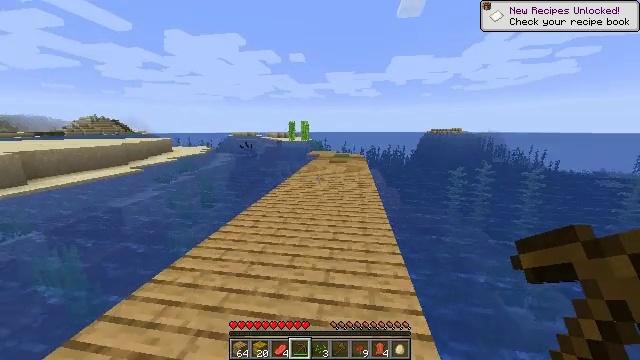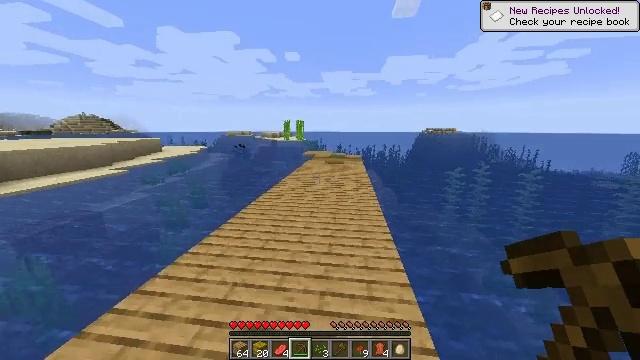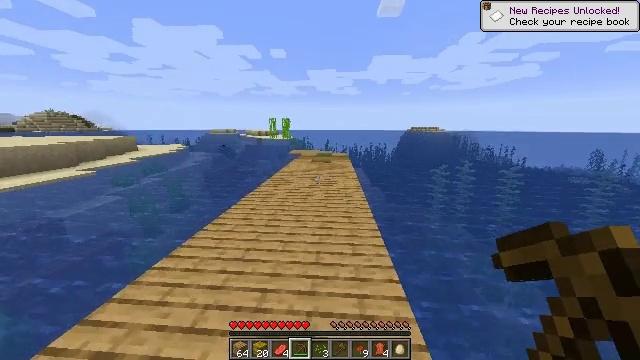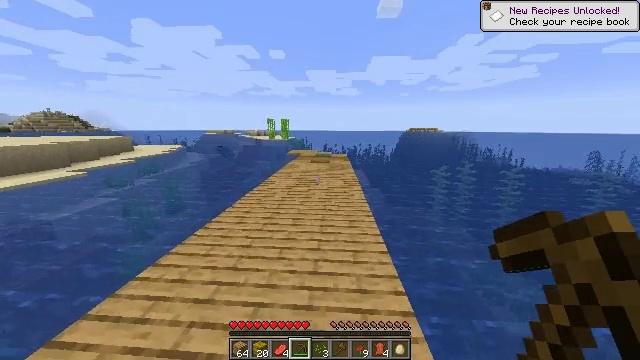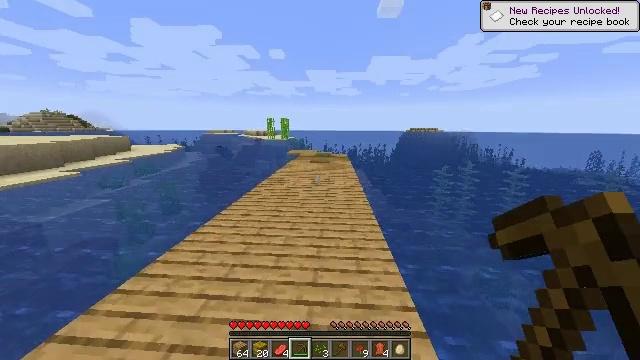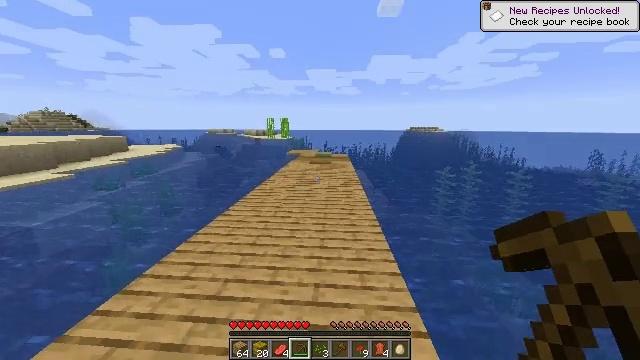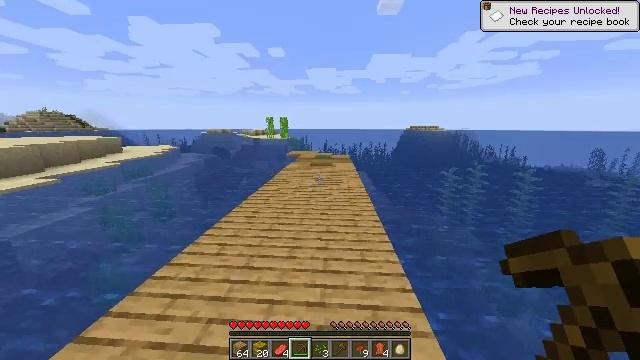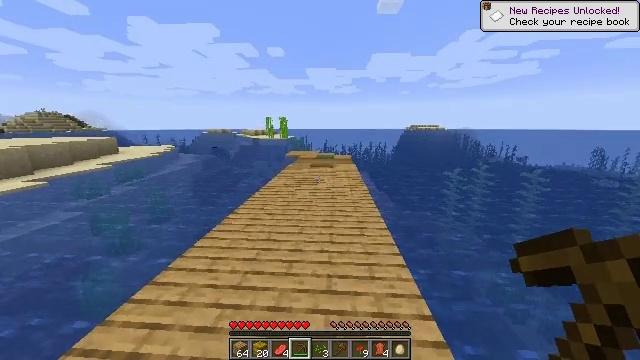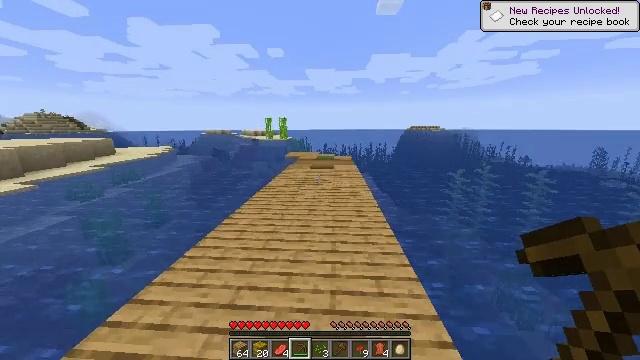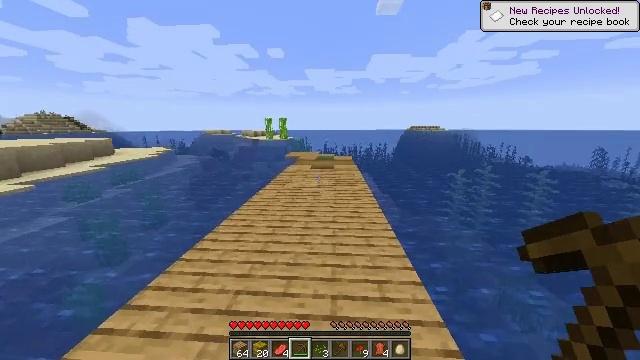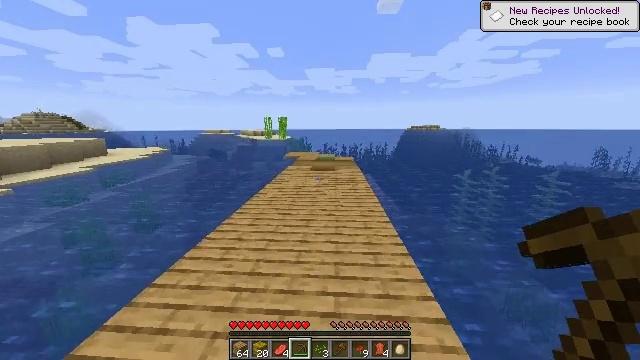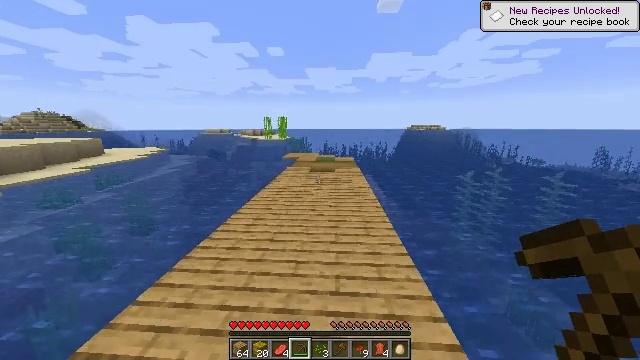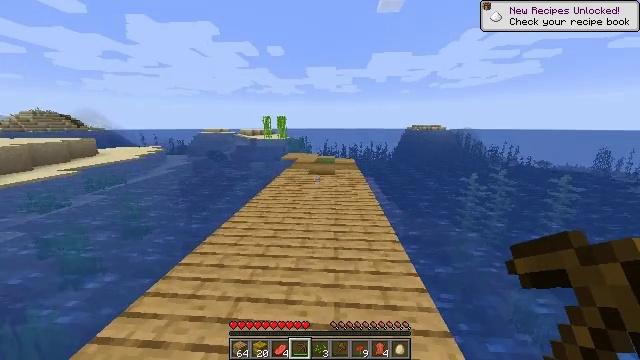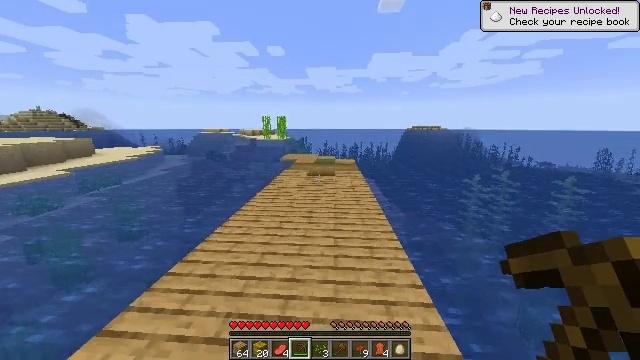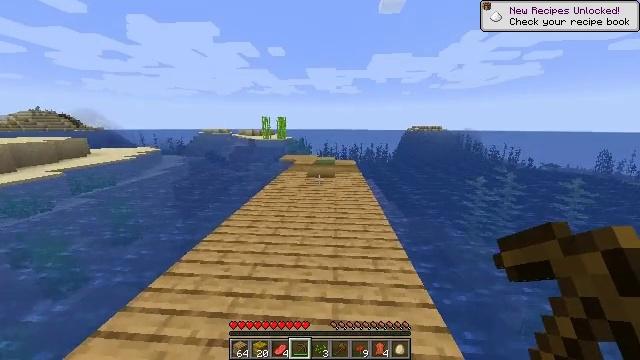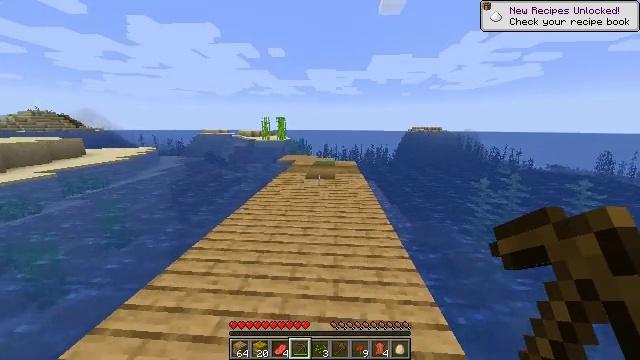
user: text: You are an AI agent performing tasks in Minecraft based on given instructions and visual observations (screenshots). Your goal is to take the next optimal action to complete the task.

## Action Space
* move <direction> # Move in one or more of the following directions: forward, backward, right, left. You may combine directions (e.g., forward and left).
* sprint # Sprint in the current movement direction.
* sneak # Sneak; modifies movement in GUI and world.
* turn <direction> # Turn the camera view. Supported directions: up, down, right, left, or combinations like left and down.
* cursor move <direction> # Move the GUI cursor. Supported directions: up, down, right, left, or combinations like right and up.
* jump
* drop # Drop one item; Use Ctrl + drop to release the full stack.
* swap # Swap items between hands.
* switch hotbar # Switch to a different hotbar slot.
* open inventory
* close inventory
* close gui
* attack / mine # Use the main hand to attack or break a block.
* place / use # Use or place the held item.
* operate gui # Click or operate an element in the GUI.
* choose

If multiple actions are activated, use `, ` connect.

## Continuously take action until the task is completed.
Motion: motion action
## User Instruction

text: Attack the underwater area to get tall seagrass.
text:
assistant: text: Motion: move forward, sprint, turn right
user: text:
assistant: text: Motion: move forward, sprint, turn right
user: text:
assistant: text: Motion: move forward, sprint
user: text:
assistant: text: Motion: move forward, sprint
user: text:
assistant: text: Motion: move forward, sprint
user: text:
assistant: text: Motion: move forward, sprint
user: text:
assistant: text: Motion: move forward, sprint
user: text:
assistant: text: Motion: move forward, sprint
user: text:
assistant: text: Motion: move forward, sprint
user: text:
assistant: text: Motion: move forward, sprint
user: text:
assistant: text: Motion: move forward, sprint
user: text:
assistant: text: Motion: move forward, sprint
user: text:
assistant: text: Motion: move forward, sprint
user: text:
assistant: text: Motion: move forward, sprint
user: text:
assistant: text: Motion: move forward, sprint
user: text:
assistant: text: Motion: move forward, sprint
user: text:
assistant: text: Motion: move forward, sprint
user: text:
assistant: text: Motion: move forward, sprint
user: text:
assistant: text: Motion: move forward, sprint
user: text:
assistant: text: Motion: move forward, sprint
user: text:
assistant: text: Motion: move forward, sprint
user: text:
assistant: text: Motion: move forward, sprint
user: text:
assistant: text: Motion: move forward, sprint
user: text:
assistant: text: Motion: move forward, sprint
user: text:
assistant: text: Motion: move forward, sprint
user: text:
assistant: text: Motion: move forward, sprint, turn left and down
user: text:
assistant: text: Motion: move forward, sprint, turn left
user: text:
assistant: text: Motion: move forward, sprint, turn left and down
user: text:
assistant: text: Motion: move forward, sprint, turn left and down
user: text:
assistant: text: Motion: turn left